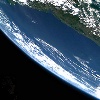
Label: water